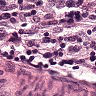
Metastatic tissue present: no